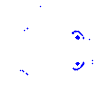
Particle: kaon